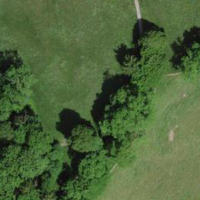
EUNIS habitat code: 24
Species observed at this site:
Lamium galeobdolon
Aegopodium podagraria
Mercurialis perennis